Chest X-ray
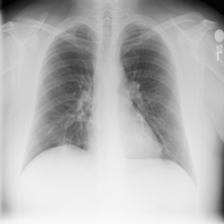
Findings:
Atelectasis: negative
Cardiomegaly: negative
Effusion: negative
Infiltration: negative
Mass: negative
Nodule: negative
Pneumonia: negative
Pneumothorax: negative
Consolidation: negative
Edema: negative
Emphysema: negative
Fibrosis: negative
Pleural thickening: negative
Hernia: negative